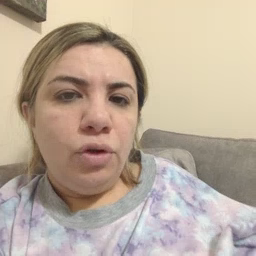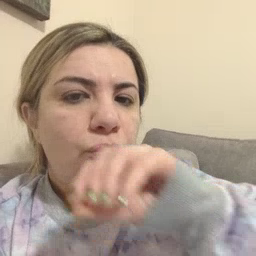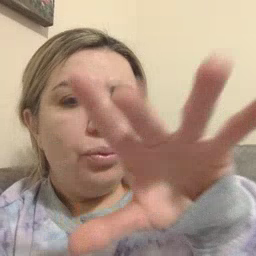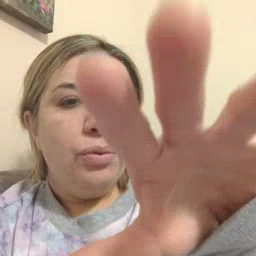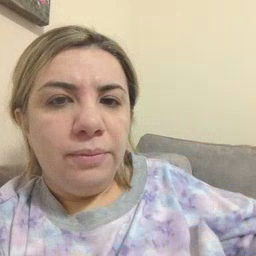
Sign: blow